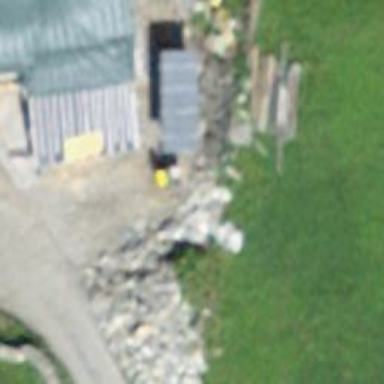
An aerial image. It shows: Wall made of dry stone.